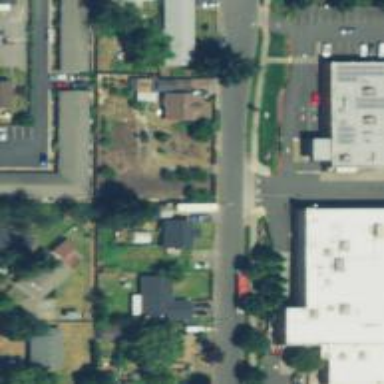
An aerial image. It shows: Residential road with sidewalk on the left side.